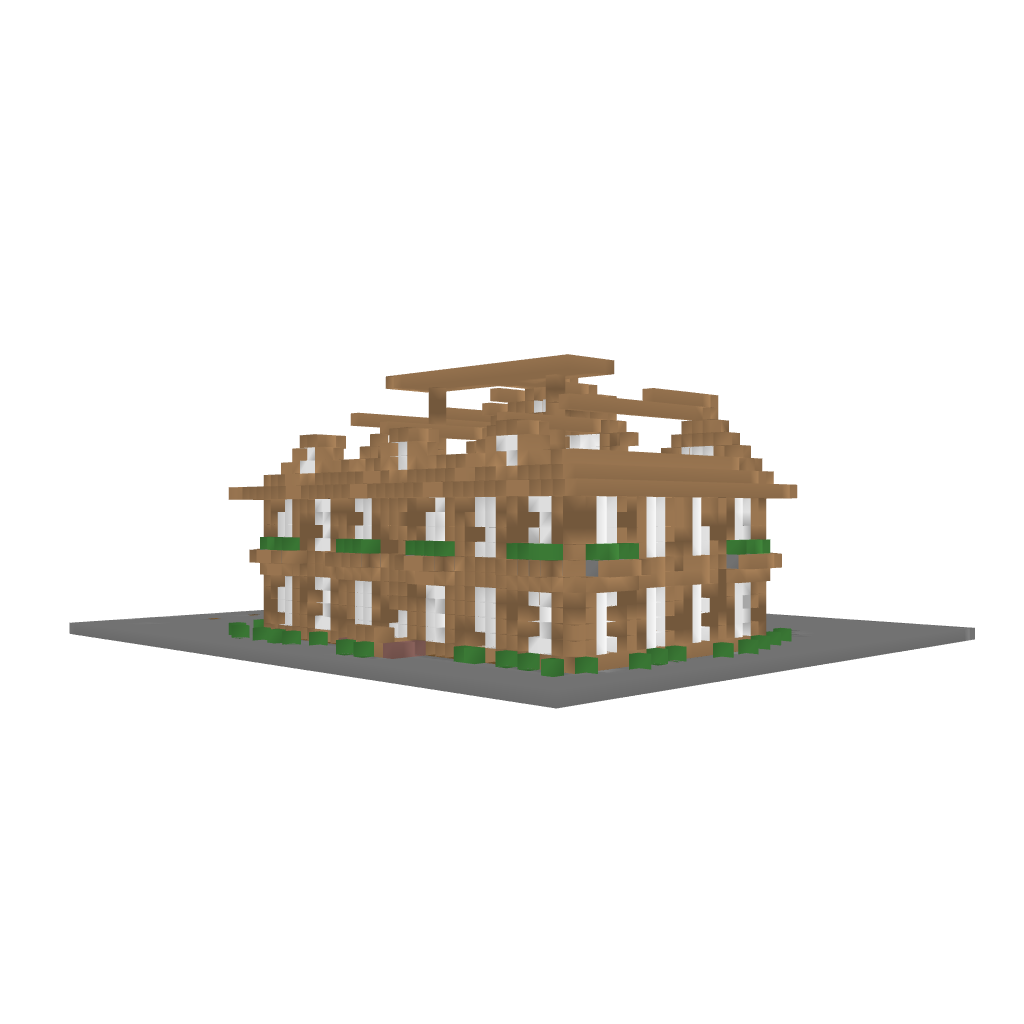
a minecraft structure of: My House good quality